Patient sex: M
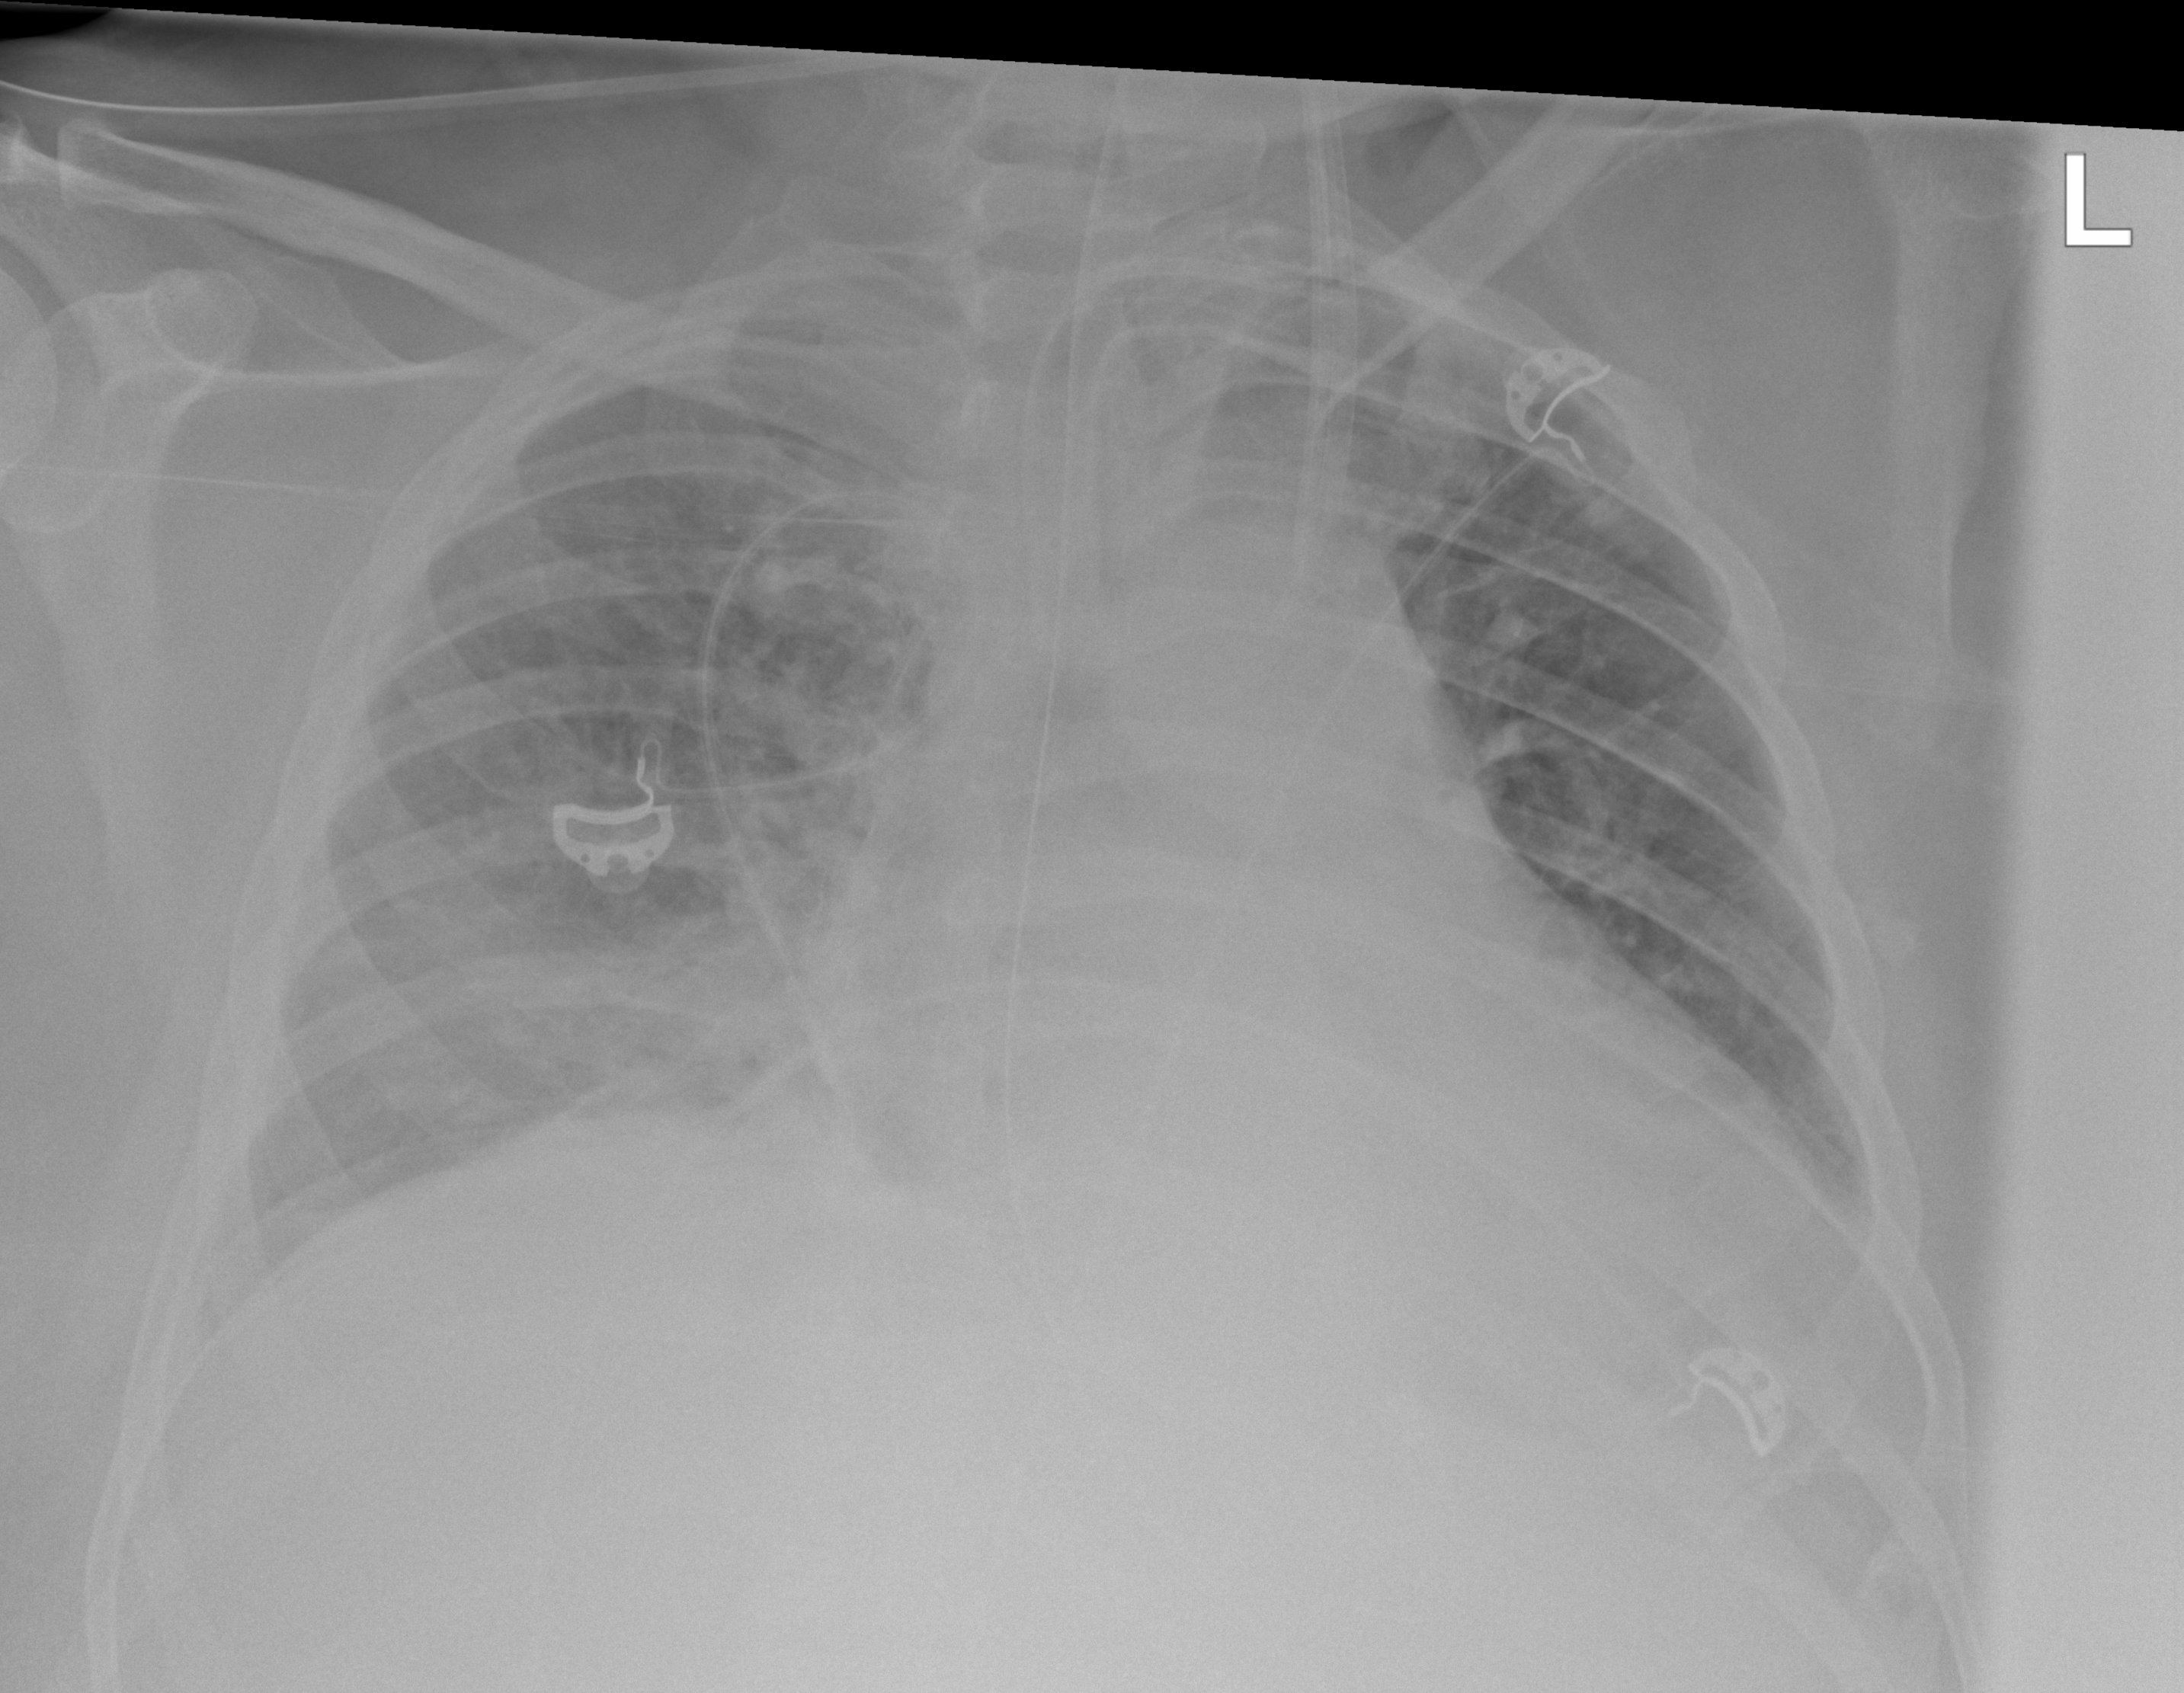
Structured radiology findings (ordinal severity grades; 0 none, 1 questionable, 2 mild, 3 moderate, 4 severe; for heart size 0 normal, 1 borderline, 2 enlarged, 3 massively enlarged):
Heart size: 2
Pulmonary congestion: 3
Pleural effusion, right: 2
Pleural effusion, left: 2
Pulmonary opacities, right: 3
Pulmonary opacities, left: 0
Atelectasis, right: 3
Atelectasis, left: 2